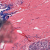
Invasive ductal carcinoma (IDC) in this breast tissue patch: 0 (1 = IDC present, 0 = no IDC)